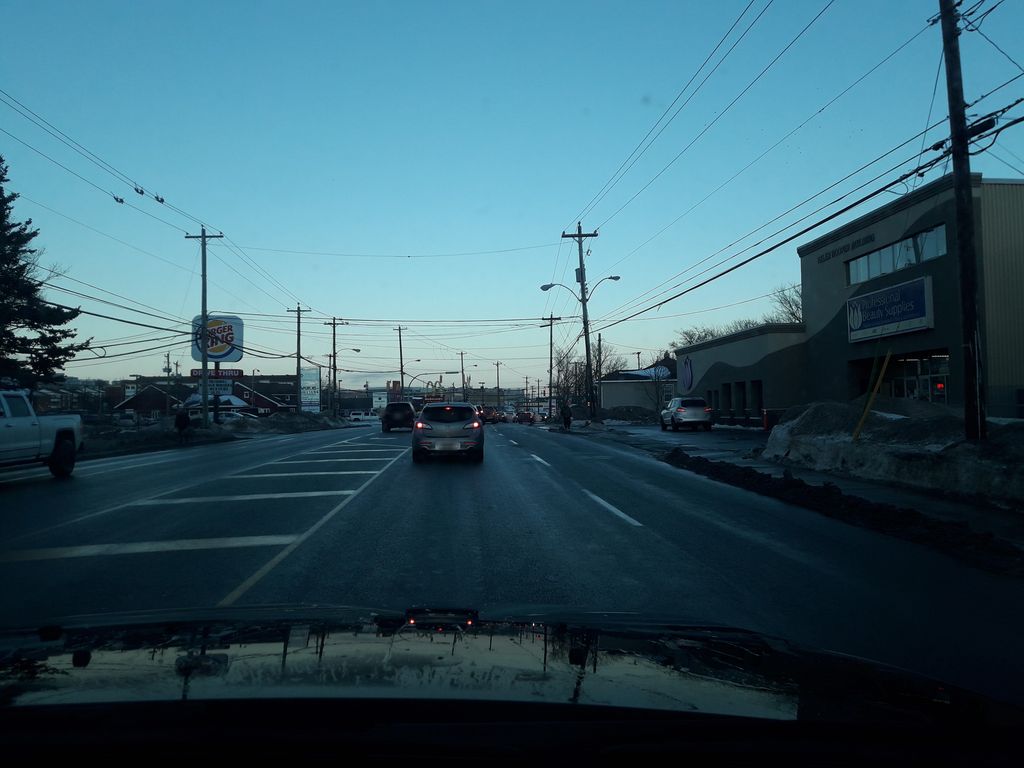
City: st_johns